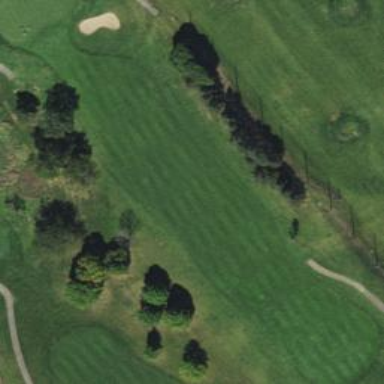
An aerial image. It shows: Well-maintained grassy area designated as golf fairway. It is part of golf sport facility.